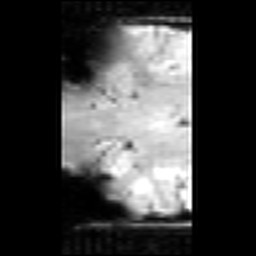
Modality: inplaneT2
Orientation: coronal
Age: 20
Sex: female